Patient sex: M
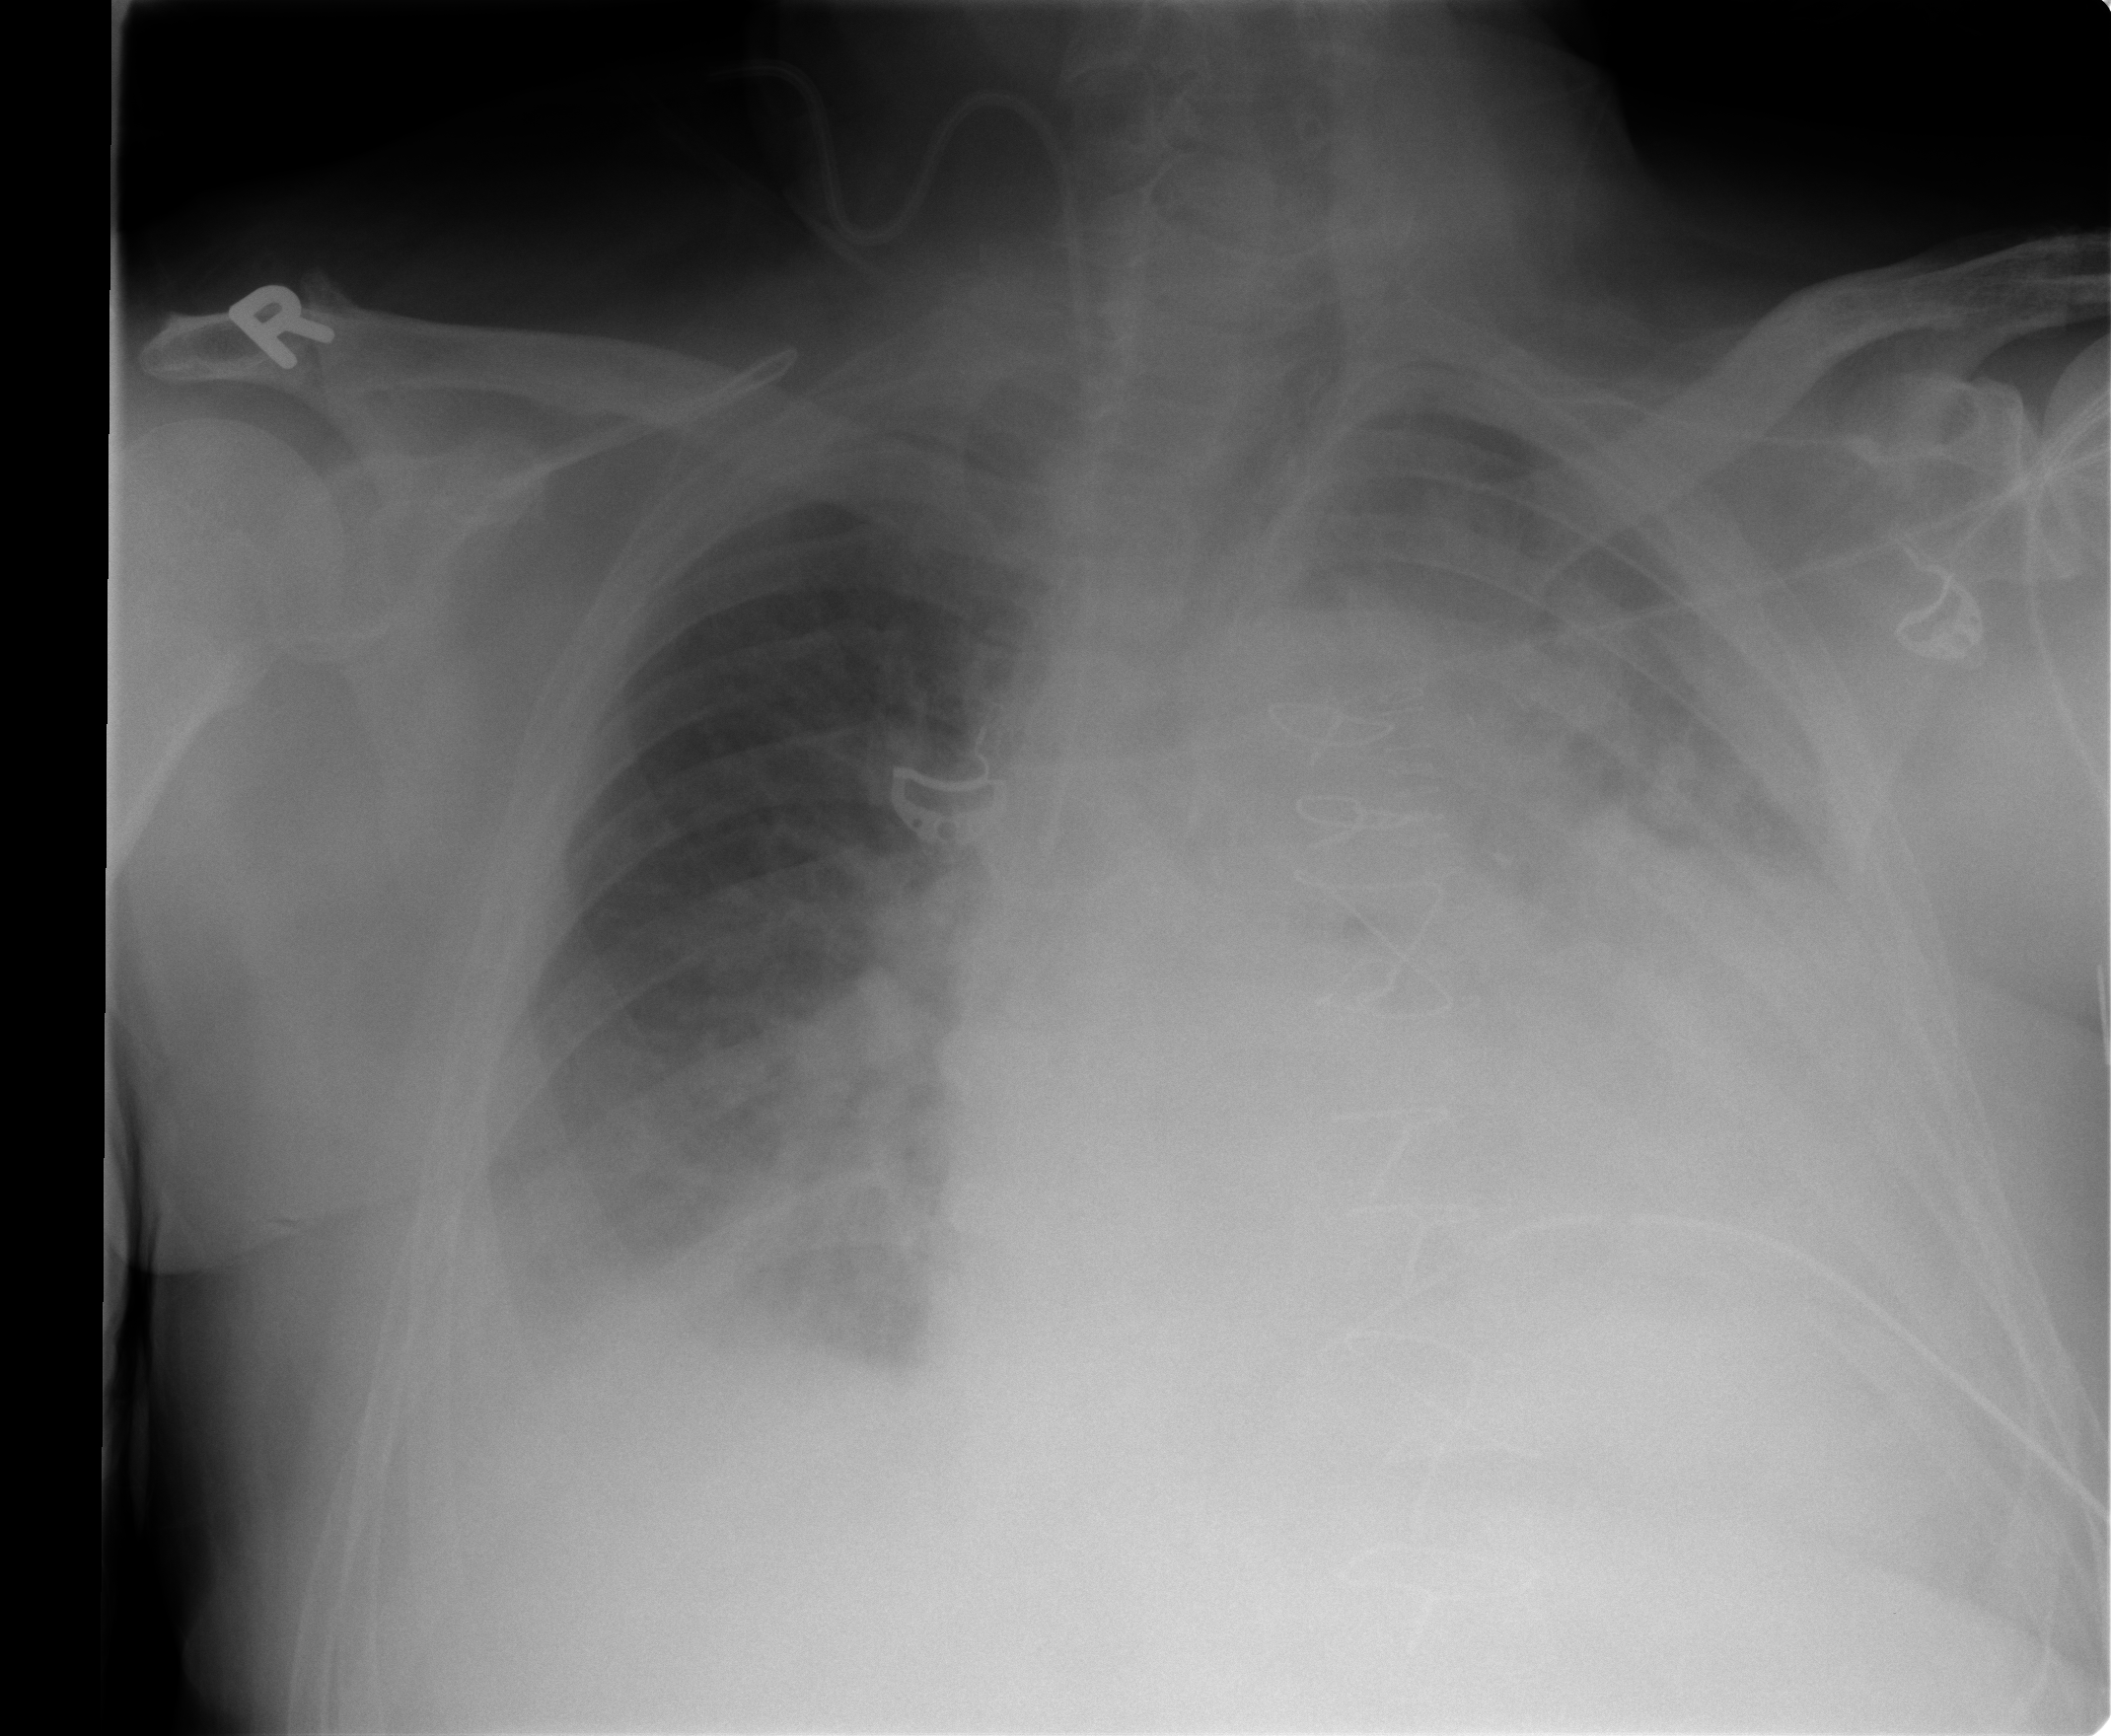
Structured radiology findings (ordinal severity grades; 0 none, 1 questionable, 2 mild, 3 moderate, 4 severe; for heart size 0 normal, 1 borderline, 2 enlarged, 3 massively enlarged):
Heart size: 3
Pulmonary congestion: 2
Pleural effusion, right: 2
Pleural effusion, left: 3
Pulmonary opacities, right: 0
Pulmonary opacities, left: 3
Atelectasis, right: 3
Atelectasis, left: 4